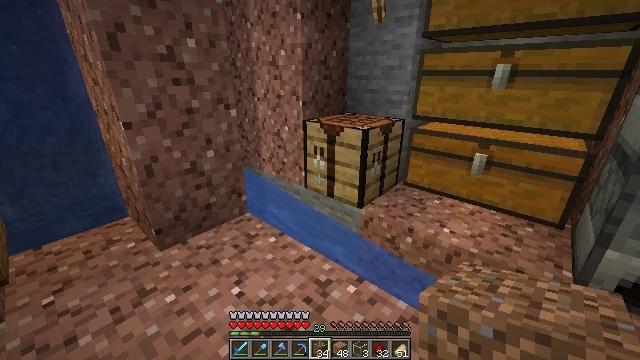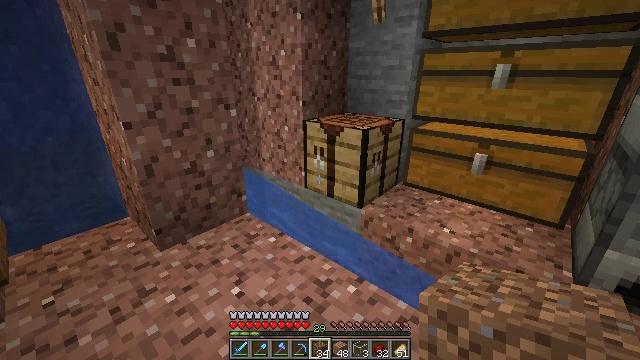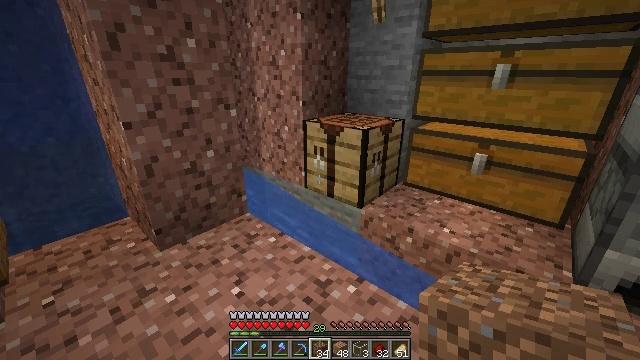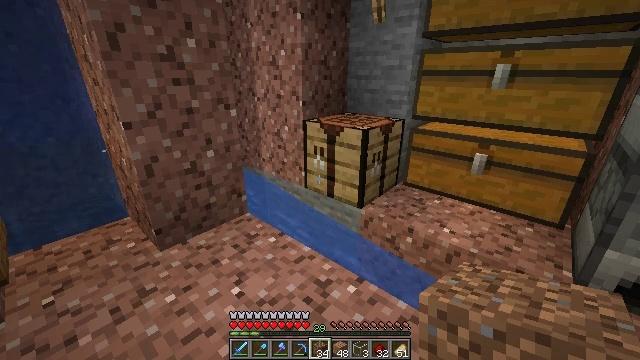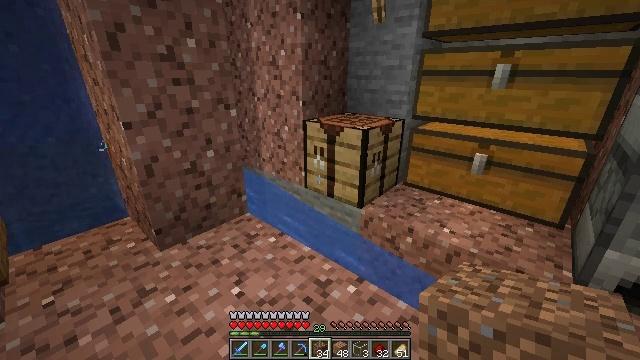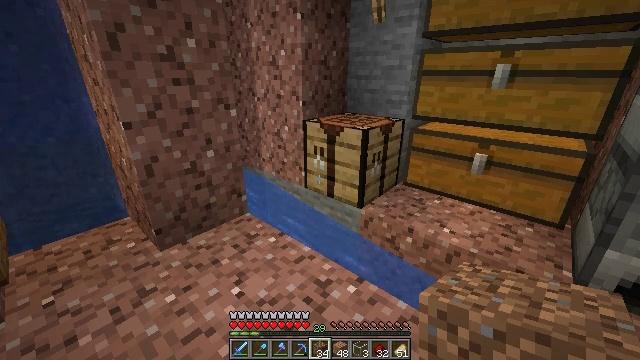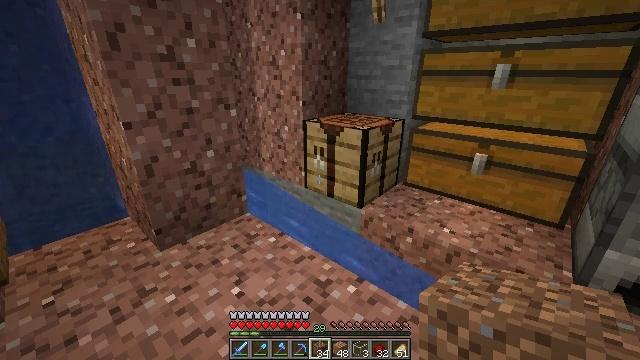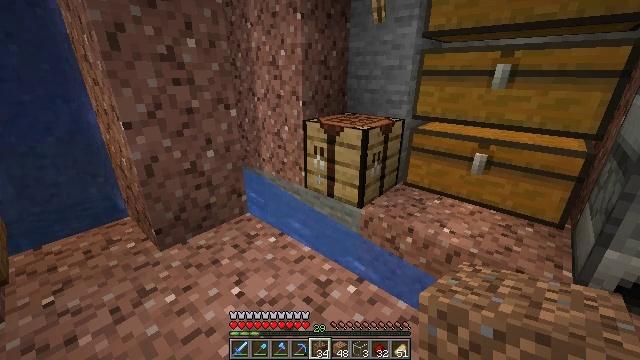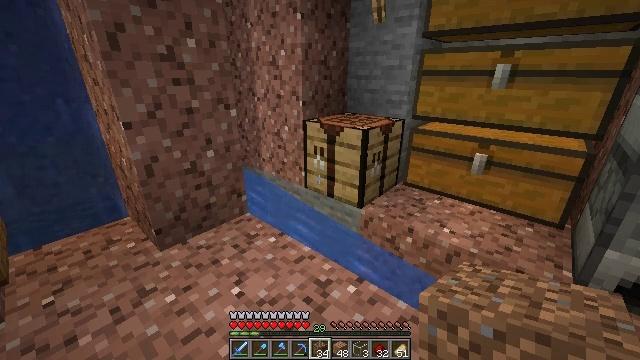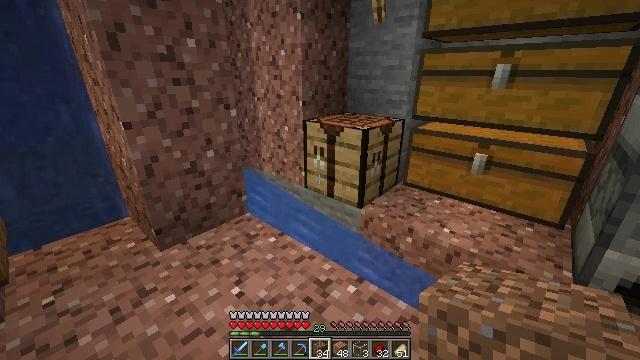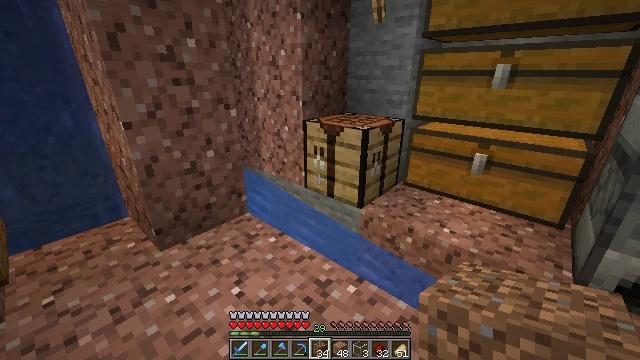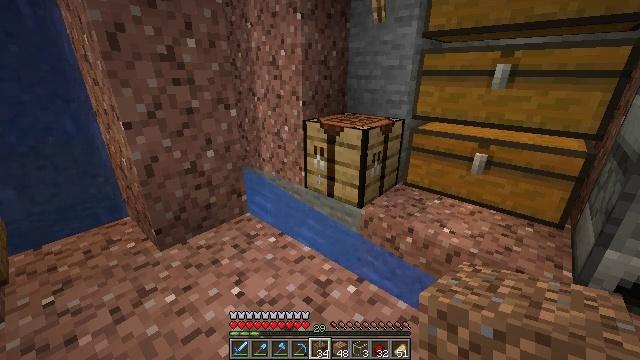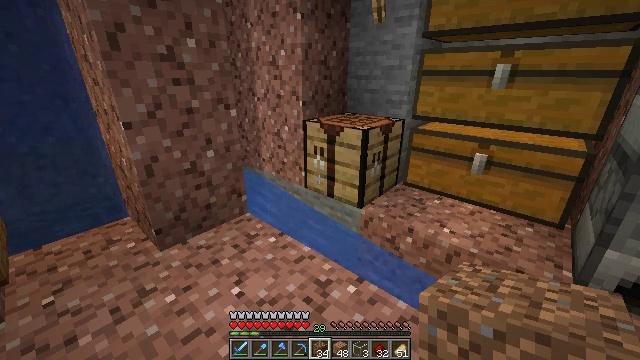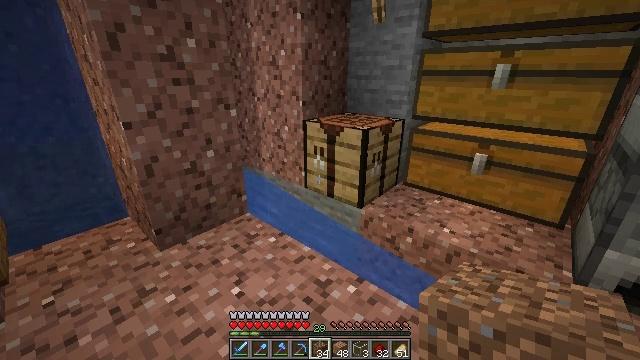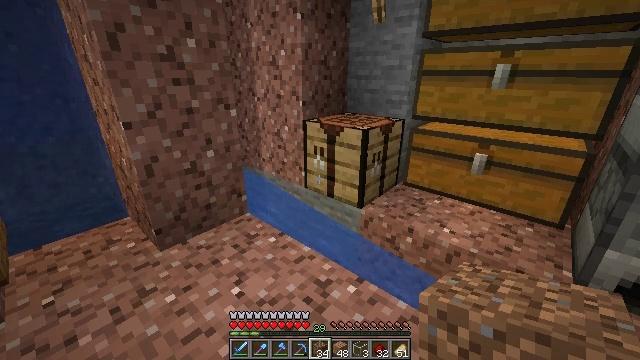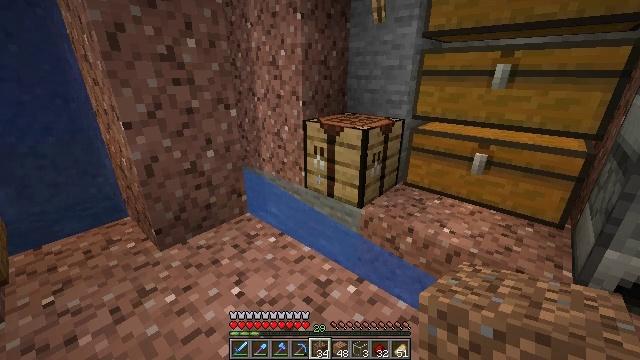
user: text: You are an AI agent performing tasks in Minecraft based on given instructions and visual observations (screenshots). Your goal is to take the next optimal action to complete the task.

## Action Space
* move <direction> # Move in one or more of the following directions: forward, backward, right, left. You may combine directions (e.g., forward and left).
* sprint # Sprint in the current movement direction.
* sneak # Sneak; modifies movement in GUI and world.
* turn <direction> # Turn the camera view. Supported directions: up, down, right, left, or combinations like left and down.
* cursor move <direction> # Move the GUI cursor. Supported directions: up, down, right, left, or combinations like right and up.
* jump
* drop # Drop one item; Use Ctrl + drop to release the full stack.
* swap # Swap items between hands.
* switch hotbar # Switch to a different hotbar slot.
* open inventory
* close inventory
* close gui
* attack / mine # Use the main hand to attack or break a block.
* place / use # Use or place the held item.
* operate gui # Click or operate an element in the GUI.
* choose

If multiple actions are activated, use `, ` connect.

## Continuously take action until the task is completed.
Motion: motion action
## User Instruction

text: Get a golden helmet by crafting.
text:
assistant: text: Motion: no_op
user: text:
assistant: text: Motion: no_op
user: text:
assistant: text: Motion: no_op
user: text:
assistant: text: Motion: no_op
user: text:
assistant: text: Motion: no_op
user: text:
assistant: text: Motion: no_op
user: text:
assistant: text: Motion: no_op
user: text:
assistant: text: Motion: no_op
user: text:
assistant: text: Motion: no_op
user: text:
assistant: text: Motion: no_op
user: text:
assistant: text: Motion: no_op
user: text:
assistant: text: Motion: no_op
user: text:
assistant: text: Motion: no_op
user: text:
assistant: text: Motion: no_op
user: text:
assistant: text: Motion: no_op
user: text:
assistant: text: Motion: no_op
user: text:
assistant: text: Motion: no_op
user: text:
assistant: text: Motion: no_op
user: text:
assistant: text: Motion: no_op
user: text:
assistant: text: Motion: no_op
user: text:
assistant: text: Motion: no_op
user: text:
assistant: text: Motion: no_op
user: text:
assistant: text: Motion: no_op
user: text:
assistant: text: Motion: no_op
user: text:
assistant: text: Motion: no_op
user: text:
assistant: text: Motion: no_op
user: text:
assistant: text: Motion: no_op
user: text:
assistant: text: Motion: no_op
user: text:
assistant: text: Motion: no_op
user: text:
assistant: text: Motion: no_op